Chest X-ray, AP view. Patient: 35 years old, sex F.
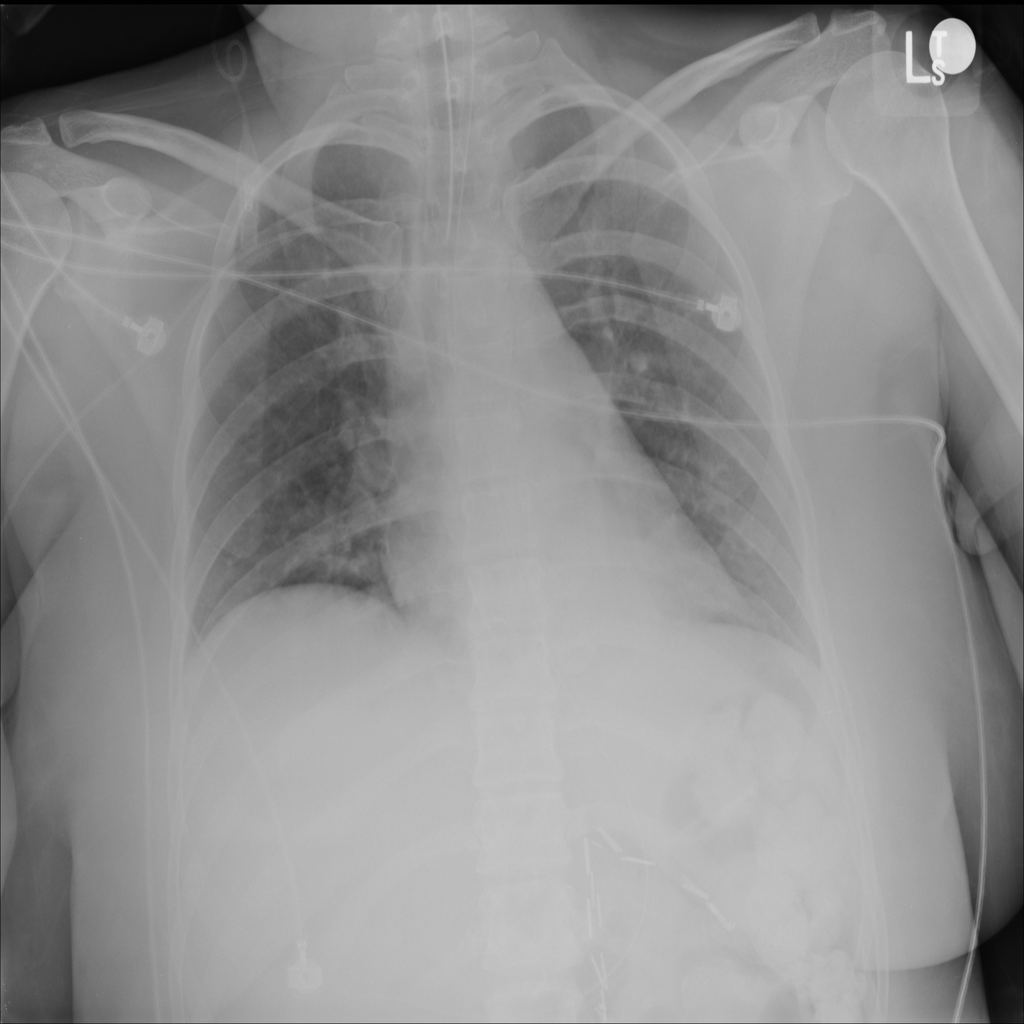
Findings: Atelectasis, Infiltration